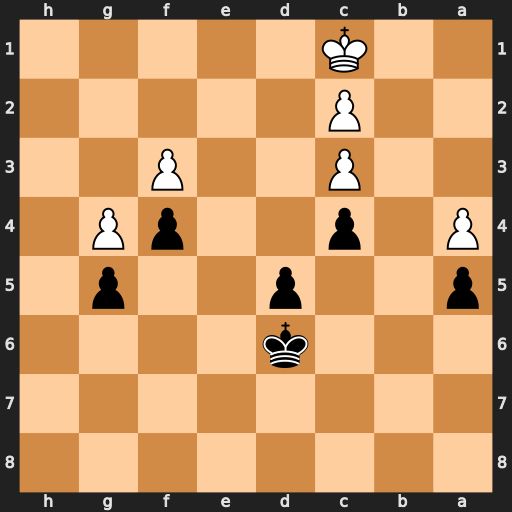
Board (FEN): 8/8/3k4/p2p2p1/P1p2pP1/2P2P2/2P5/2K5
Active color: b
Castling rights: -
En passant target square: -
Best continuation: d4 cxd4 c3 Kd1 Kd5 Ke2 Kxd4